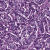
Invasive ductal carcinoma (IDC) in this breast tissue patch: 1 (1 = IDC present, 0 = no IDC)